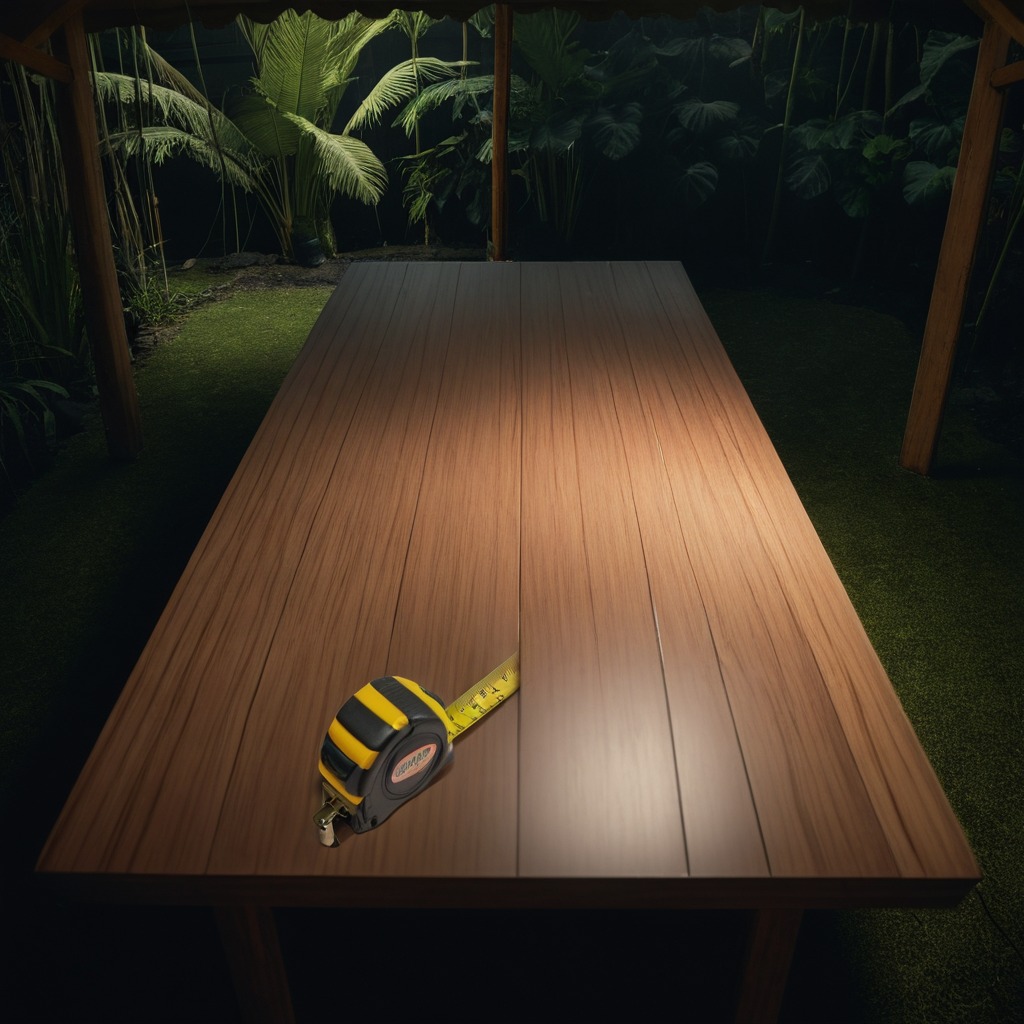
A measuring tape is lying on a clean wooden table inside a jungle field workshop tent at night dim ambient light soft shadows worn but